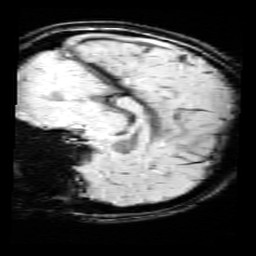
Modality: SWI
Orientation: sagittal
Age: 11
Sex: female
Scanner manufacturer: siemens
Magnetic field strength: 3 T
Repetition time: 0.027 s
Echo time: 0.02 s